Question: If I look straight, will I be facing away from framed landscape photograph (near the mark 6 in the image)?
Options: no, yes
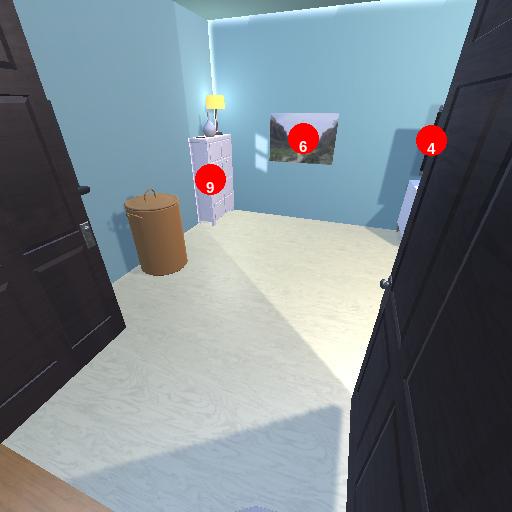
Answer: no